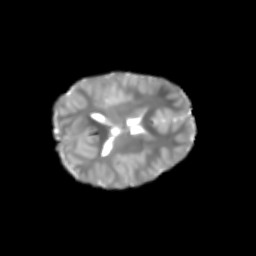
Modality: T2w
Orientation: axial
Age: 6
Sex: male
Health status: healthy